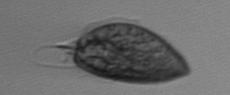
Label: Prorocentrum_micans